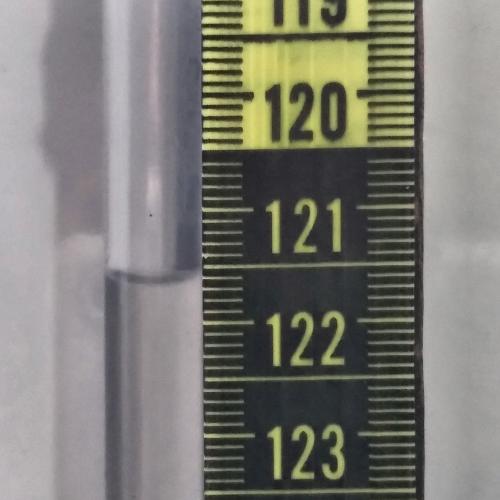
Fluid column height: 121.6 cm